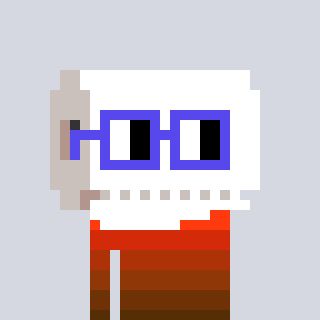
a pixel art character with square blue glasses, a toiletpaper-full-shaped head and a darkpink-colored body on a cool background